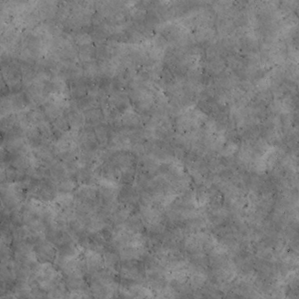
Label: non_frost